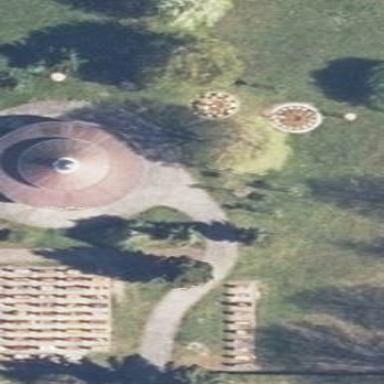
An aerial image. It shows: Cemetery.